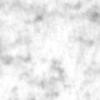
Label: no_change